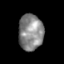
Tissue: skin
Cell type: Epithelial cells
Senescence score: 0.2201
Nuclear area (px): 867
Mean DAPI intensity: 136.638